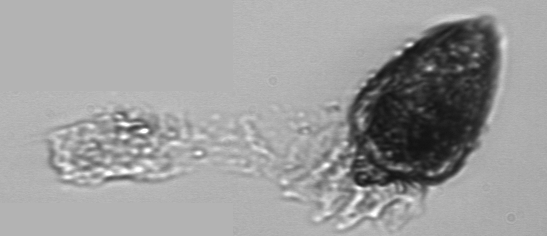
Label: Strombidium_tintinnodes